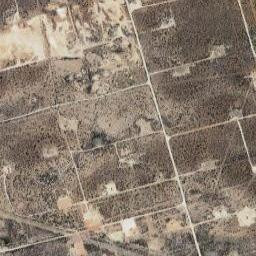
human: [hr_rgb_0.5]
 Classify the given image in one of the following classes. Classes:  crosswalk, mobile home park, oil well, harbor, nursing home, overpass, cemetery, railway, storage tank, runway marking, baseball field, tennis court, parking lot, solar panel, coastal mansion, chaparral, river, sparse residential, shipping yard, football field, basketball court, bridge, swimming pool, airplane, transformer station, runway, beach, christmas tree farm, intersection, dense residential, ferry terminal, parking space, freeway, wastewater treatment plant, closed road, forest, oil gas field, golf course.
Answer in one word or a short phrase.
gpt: oil gas field